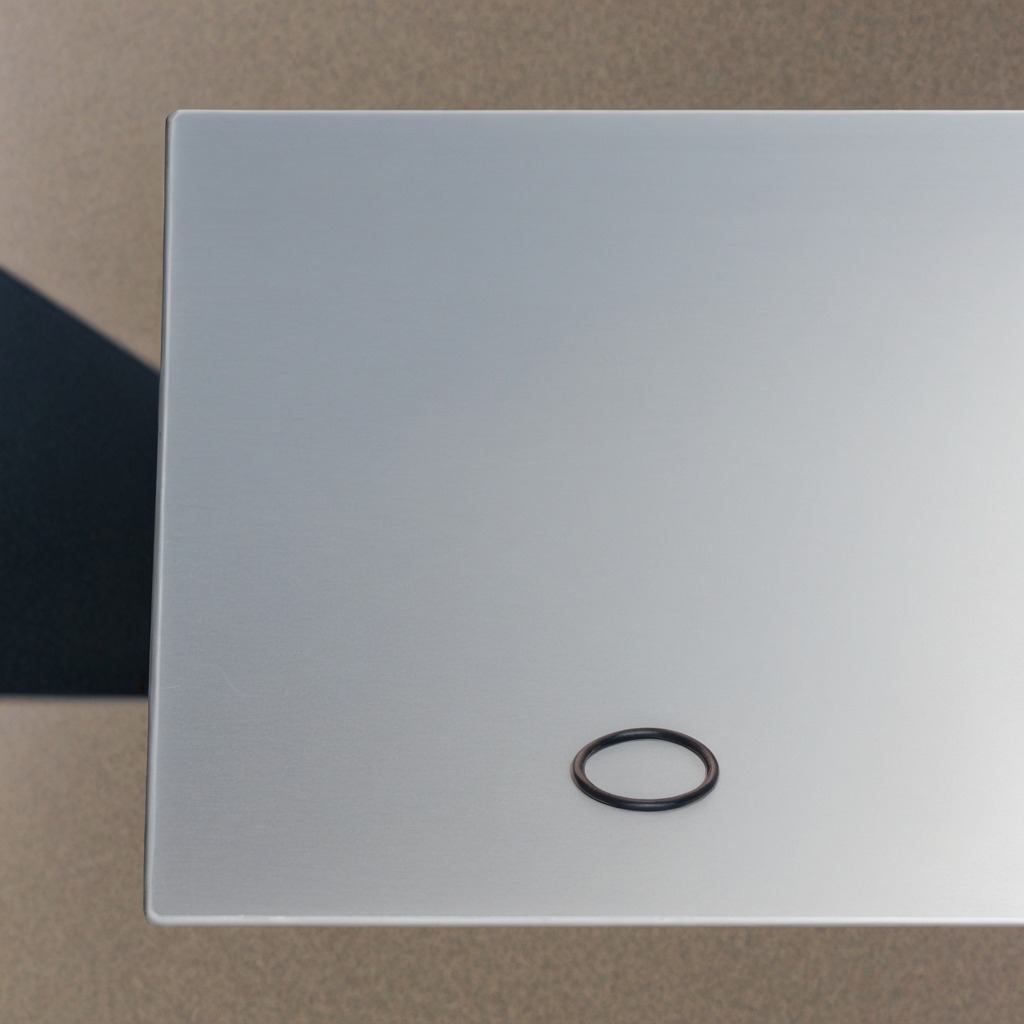
A rubber O-ring lies on the table.